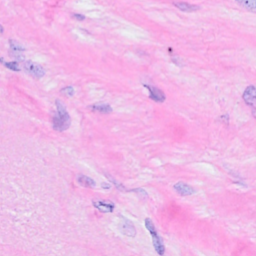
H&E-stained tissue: Breast